Question: I have problem to design datagrid with checkbox in WPF and also how to get only check box values with gridview.
I am looking for something like above.
Code snippet:
'''
public payslip()
{
InitializeComponent();
}
SqlConnection con;
public bool flag;
string cn = ConfigurationManager.AppSettings["cc"];
public void viewleave()
{
con = new SqlConnection(cn);
con.Open();
SqlCommand cmd = new SqlCommand("lvpayslip", con);
cmd.CommandType = CommandType.StoredProcedure;
DataTable dt = new DataTable();
SqlDataAdapter da = new SqlDataAdapter(cmd);
da.Fill(dt);
lvpayslip.DataContext = dt.DefaultView;
con.Close();
}
private void UserControl_Loaded(object sender, RoutedEventArgs e)
{
viewleave();
}
}
}
'''
I wanna checkbox columns like that please help me.....
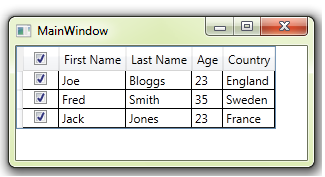
Answer: If you need a DataGridSelectColumn then you can try this in .xaml file
'''
<DataGrid Name="lvpayslip">
<DataGrid.Columns>
<DataGridCheckBoxColumn Binding="{Binding IsSelected, RelativeSource={RelativeSource Mode=FindAncestor, AncestorType=DataGridRow}}">
<DataGridCheckBoxColumn.Header>
<CheckBox Checked="CheckBox_Checked" Unchecked="CheckBox_Unchecked"/>
</DataGridCheckBoxColumn.Header>
</DataGridCheckBoxColumn>
</DataGrid.Columns>
</DataGrid>
'''
and in code behind
'''
private void CheckBox_Checked(object sender, RoutedEventArgs e)
{
lvpayslip.SelectAll();
}
private void CheckBox_Unchecked(object sender, RoutedEventArgs e)
{
lvpayslip.SelectedItems.Clear();
}
'''